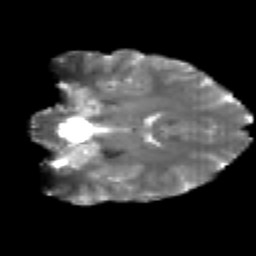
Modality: T2w
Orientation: coronal
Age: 21
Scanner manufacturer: siemens
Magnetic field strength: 3 T
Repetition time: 2.2 s
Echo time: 0.084 s